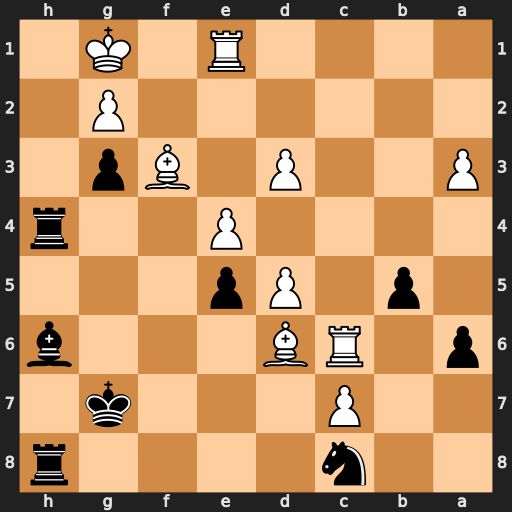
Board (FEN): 2n4r/2P3k1/p1RB3b/1p1Pp3/4P2r/P2P1Bp1/6P1/4R1K1
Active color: b
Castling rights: -
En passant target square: -
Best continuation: Rh1+ Kxh1 Be3+ Bh5 Rxh5#